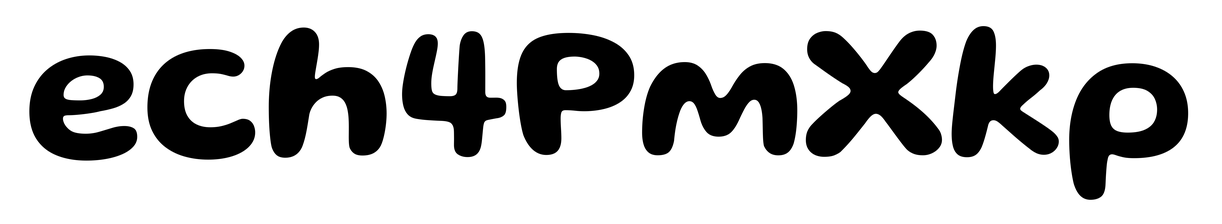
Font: Gluten_SemiBold